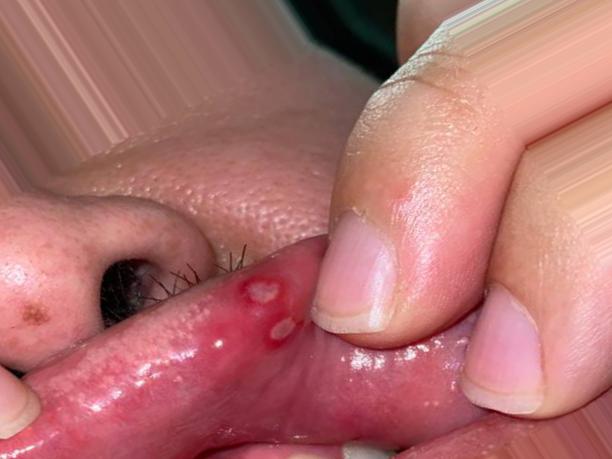
Condition: Mouth Ulcer